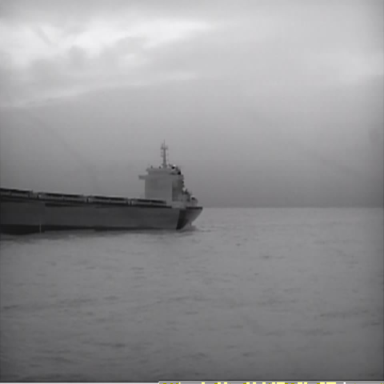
There is a liner in the infrared image.